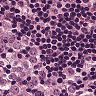
Metastatic tissue present: yes